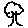
Label: tree